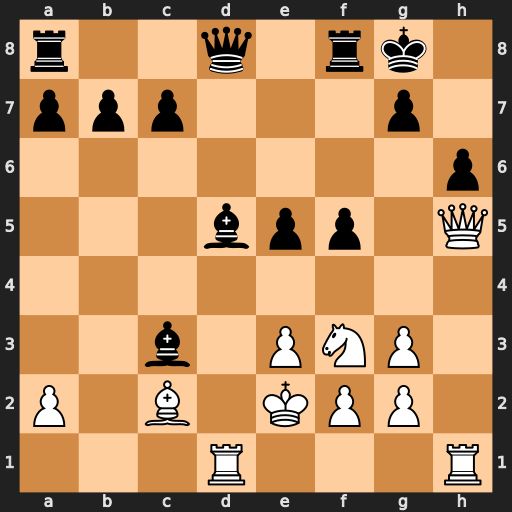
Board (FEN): r2q1rk1/ppp3p1/7p/3bpp1Q/8/2b1PNP1/P1B1KPP1/3R3R
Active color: w
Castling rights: -
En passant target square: -
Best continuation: Rxd5 Qxd5 Bb3